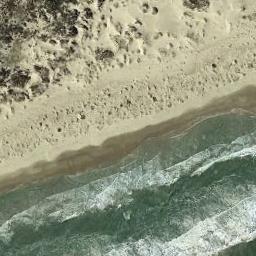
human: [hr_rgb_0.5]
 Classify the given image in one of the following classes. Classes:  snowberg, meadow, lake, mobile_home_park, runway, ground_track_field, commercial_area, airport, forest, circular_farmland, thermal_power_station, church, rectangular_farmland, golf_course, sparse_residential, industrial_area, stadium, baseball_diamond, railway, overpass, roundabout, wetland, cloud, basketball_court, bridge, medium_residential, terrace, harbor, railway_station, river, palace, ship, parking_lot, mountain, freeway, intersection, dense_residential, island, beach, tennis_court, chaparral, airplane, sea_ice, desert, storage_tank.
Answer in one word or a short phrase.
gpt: beach